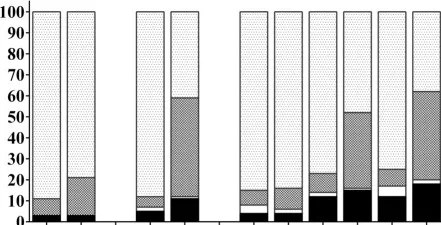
Distribution of CD4+ T-cell subsets in I-cSLE patient, active cSLE patient, and healthy control under basal and post-stimulatory conditions. Peripheral blood mononuclear cells were stimulated (S) with super-antigen staphylococcal enterotoxin B for 24 h and then compared with their corresponding samples under basal conditions (B) for frequencies of different CD4+ T-cell subsets.
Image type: chart (chart)